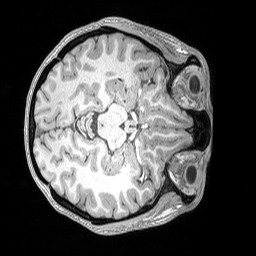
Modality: T1w
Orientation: axial
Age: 27
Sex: female
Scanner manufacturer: siemens
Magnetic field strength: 3 T
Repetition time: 2.53 s
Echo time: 0.00164 s